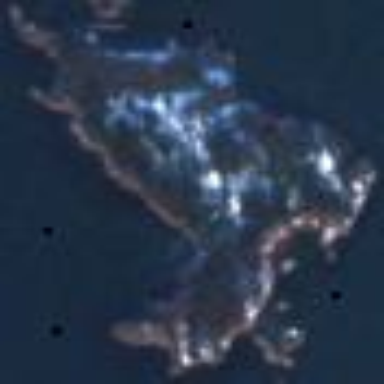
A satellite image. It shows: Island with natural coastline.